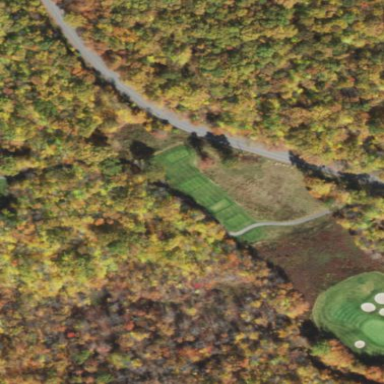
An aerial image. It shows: Area with grass used as rough in golf course.